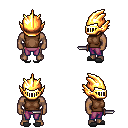
a pixel art fantasy rpg character, male body template, human, dark skin, brown sleeveless shirt, magenta pants, plain hairstyle, gold helm, gray slippers, dagger, four views (front, back, left, right), 2x2 character sprite sheet, small pixel art, hard edges, no anti-aliasing